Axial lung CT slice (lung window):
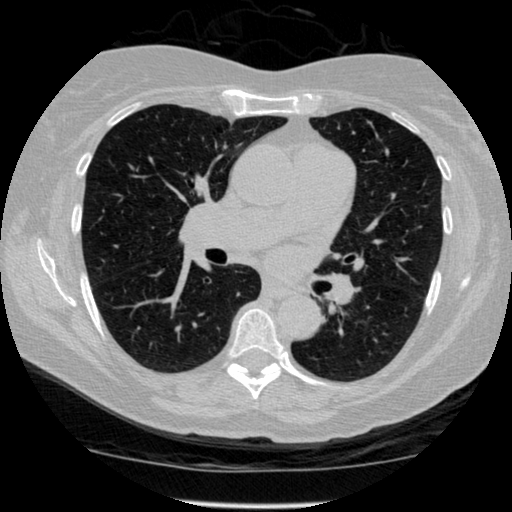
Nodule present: no